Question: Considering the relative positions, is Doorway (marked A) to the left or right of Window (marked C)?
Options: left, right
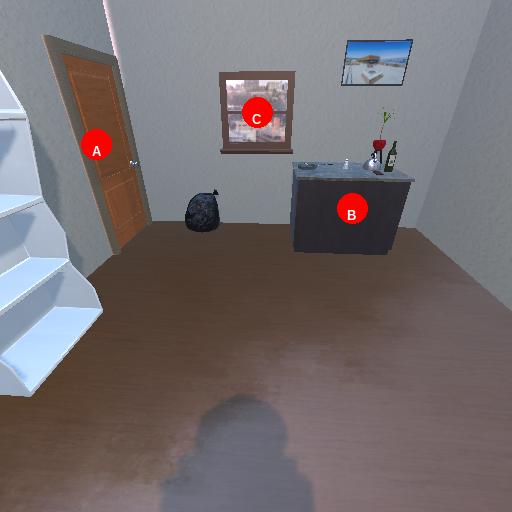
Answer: left